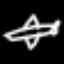
Label: airplane